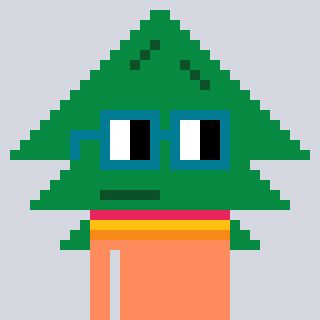
a pixel art character with square dark green glasses, a fir-shaped head and a peachy-colored body on a cool background